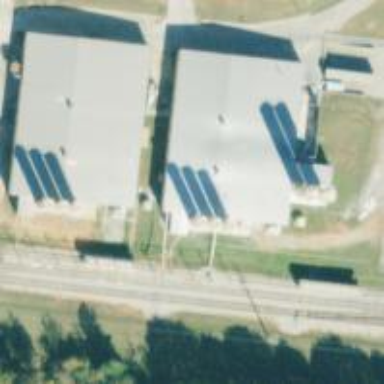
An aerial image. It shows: Industrial substation.